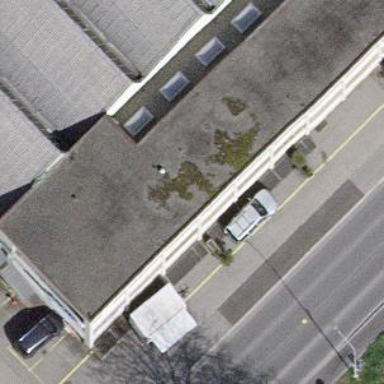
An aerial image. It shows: Beige building part.